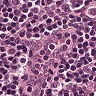
Metastatic tissue present: no